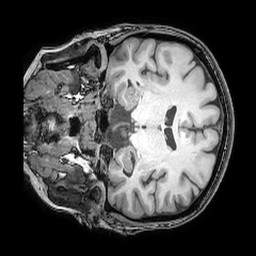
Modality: T1w
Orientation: coronal
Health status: ill
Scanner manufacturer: philips
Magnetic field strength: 3 T
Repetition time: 0.007 s
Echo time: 0.0035 s